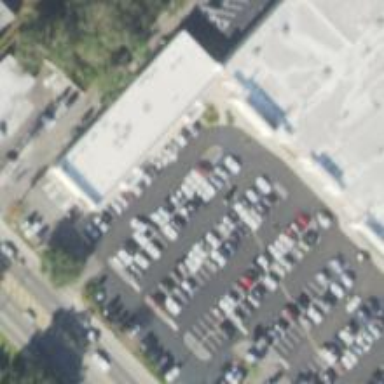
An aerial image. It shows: Parking space.